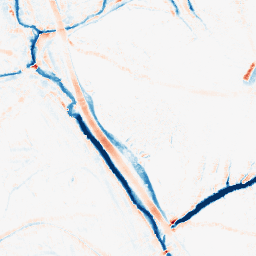
Category: morphological
Decomposition family: morphological_ellipse
Decomposition parameters: operation: average
width: 10
height: 10
Upsampling method: regularized
Upsampling parameters: scale: 4
lambda_reg: 0.01
Upsampling scale: 4